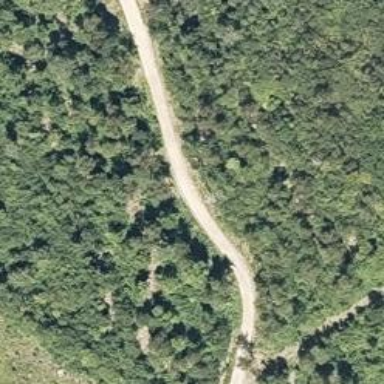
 suitable for all seasons including no snow season."